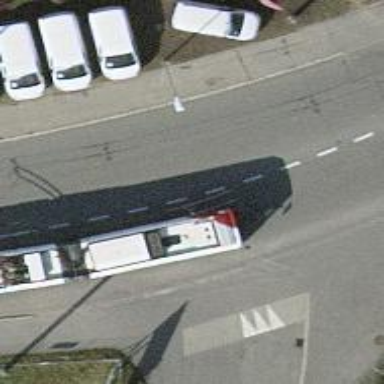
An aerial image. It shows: Secondary road with asphalt surface and trolley wire.